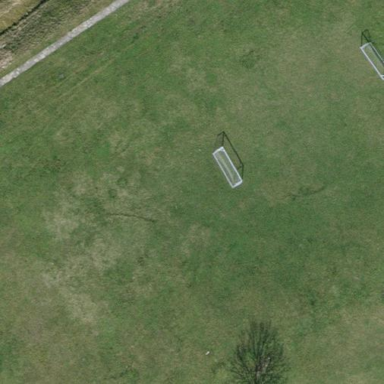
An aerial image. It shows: Soccer pitch for outdoor sports and leisure activities.